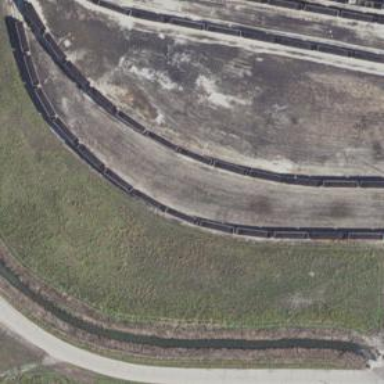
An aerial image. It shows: Rail spur service.